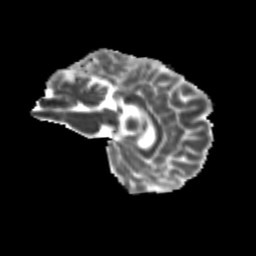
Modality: MD
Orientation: sagittal
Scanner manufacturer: siemens
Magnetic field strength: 3 T
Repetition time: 9.2 s
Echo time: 0.084 s